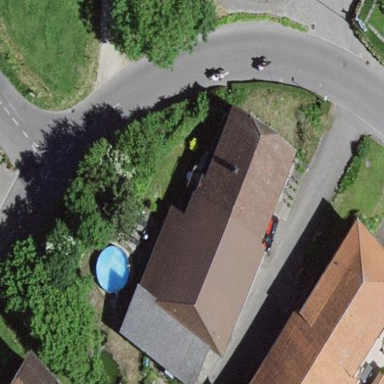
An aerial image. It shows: Farm building.